Interaction volume radius: 5 \u00c5
Interaction volume height: 45 \u00c5
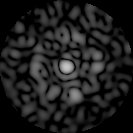
Disorder parameter: 0.8387